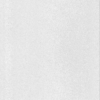
Label: dusty